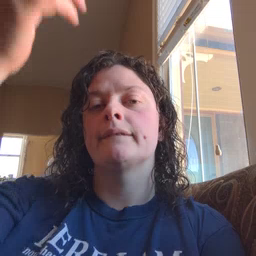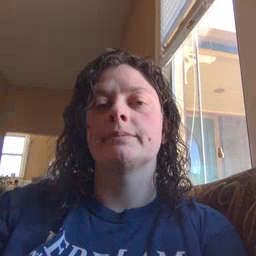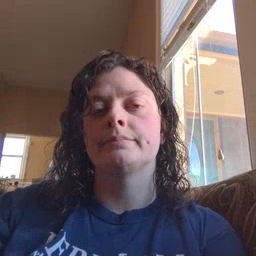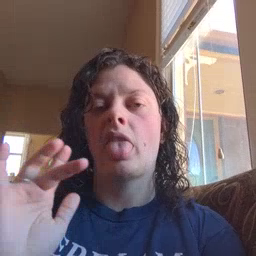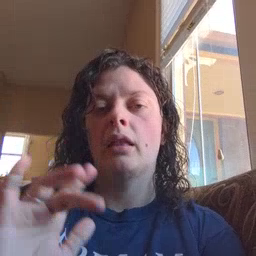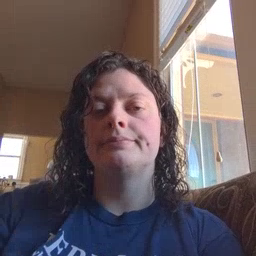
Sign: yucky